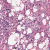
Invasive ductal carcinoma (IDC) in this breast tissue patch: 0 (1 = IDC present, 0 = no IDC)